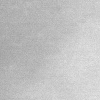
Atmospheric dust classification: dusty